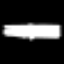
Label: angel